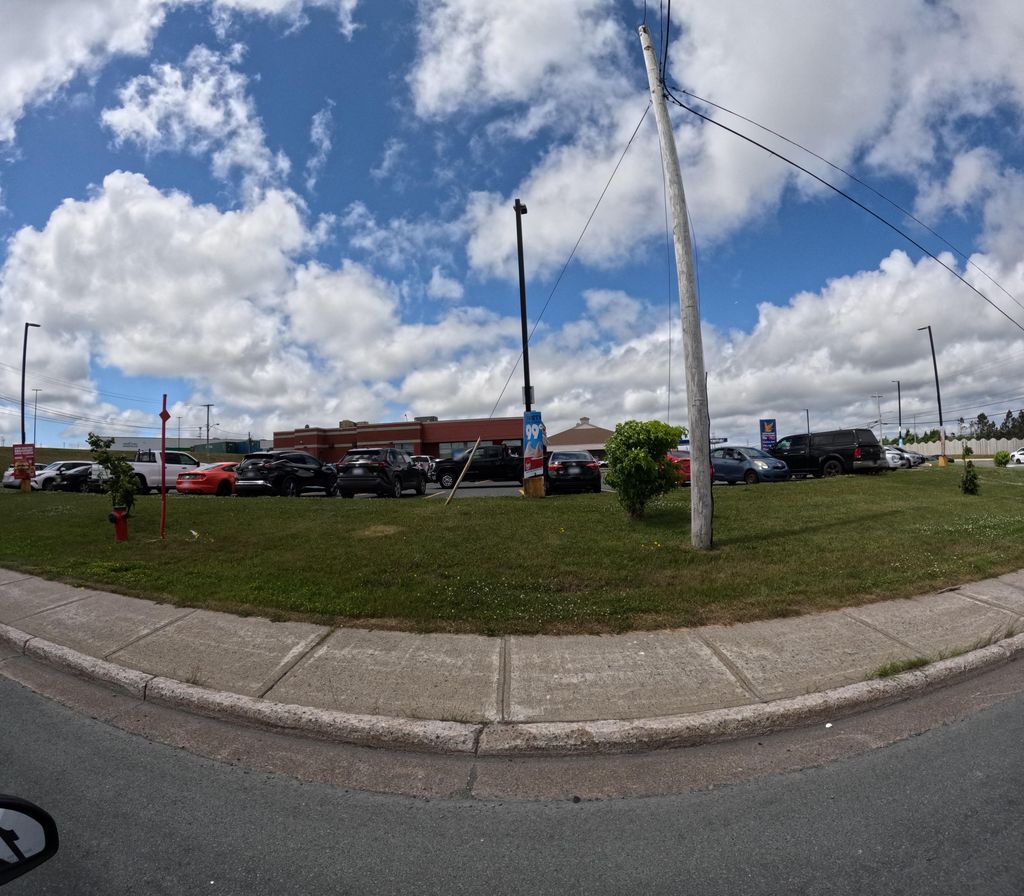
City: st_johns